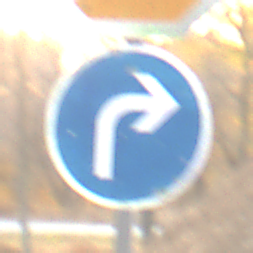
Verkehrszeichen: VorgeschriebeneFahrtrichtungRechts
Zusatzzeichen oben: Stop
Umgebung: Roofed, Suburban
Tageszeit: SunriseSunset
Wetter: Clear
Licht: Natural
Jahreszeit: NotSpecified
Kontrast: MediumContrast